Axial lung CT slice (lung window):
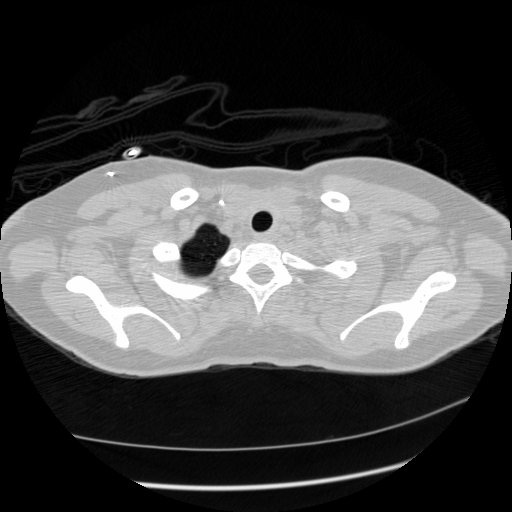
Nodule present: no